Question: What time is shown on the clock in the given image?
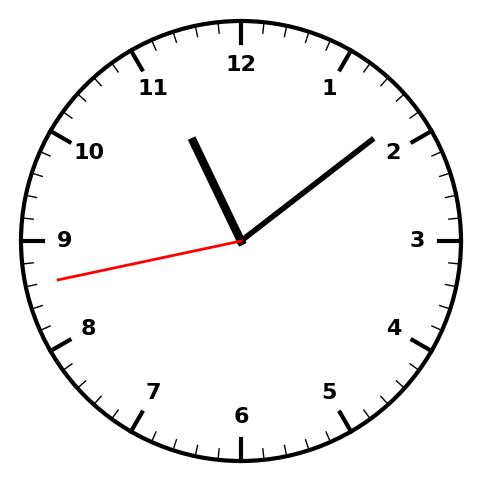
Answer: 11:08:43